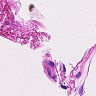
Metastatic tissue present: no